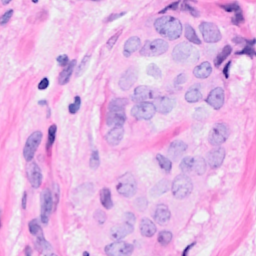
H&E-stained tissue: Breast